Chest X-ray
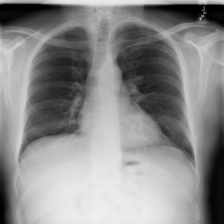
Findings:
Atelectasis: negative
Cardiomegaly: negative
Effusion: negative
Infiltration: negative
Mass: negative
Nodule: negative
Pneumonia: negative
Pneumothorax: negative
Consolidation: negative
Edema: negative
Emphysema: negative
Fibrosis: negative
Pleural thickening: negative
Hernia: negative